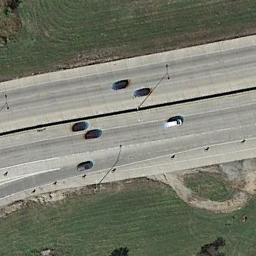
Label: freeway